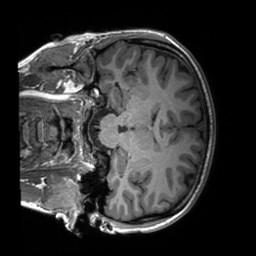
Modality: T1w
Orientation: coronal
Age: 23
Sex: female
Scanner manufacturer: siemens
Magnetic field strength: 3 T
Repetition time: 2.3 s
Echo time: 0.00227 s